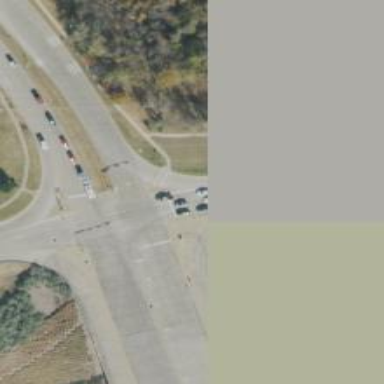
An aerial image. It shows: Marked footway crossing with line markings.